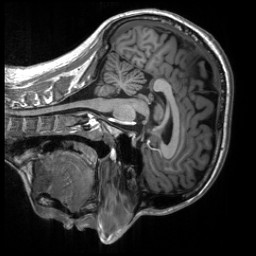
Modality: T1w
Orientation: sagittal
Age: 24
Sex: male
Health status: healthy
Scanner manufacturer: siemens
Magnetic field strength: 3 T
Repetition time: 2.53 s
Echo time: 0.00219 s